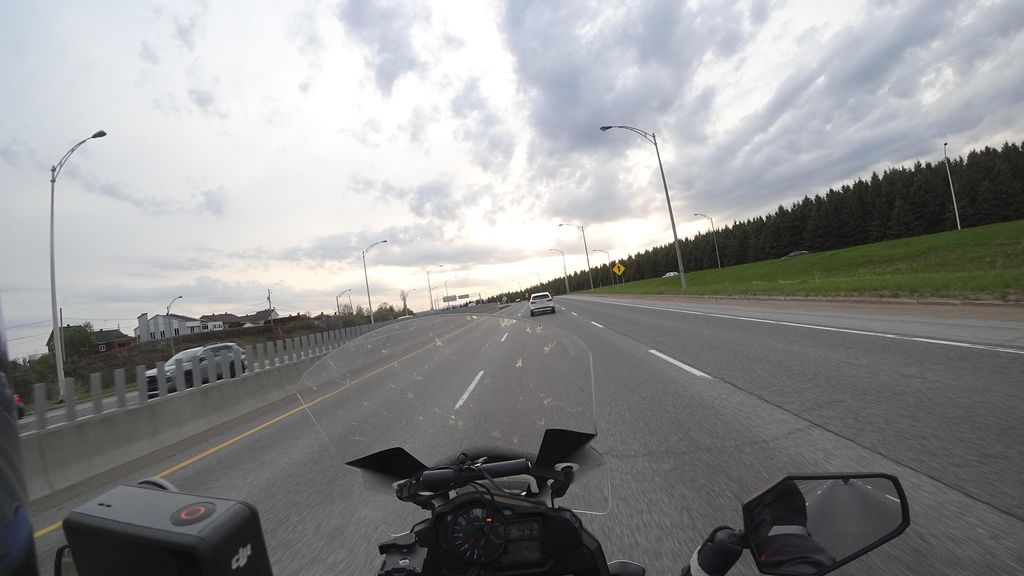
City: quebec_city